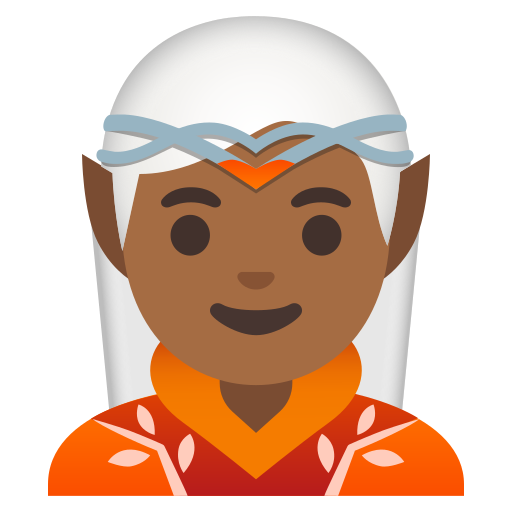
Emoji: 🧝🏾